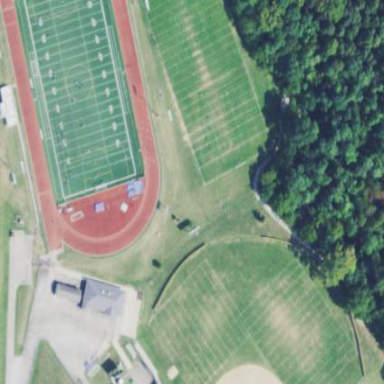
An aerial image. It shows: American football pitch for leisure and sport activities.